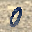
Label: 0